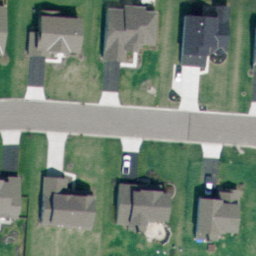
Label: residential